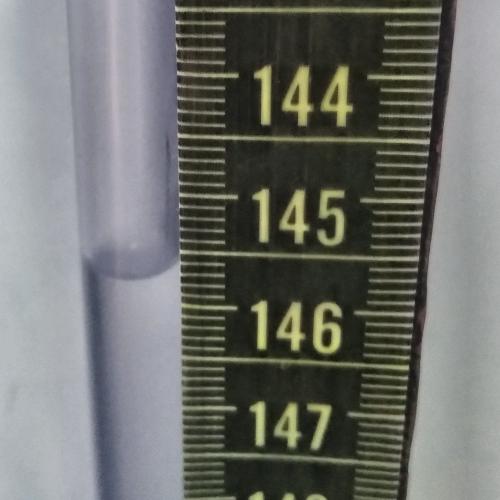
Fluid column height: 145.7 cm